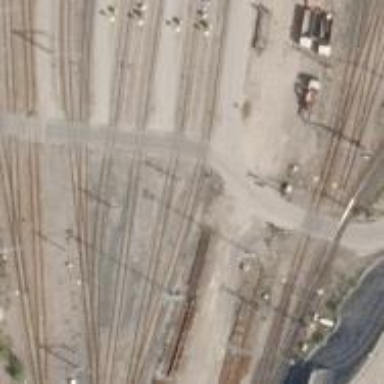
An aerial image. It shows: Level crossing along the railway.